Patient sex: M
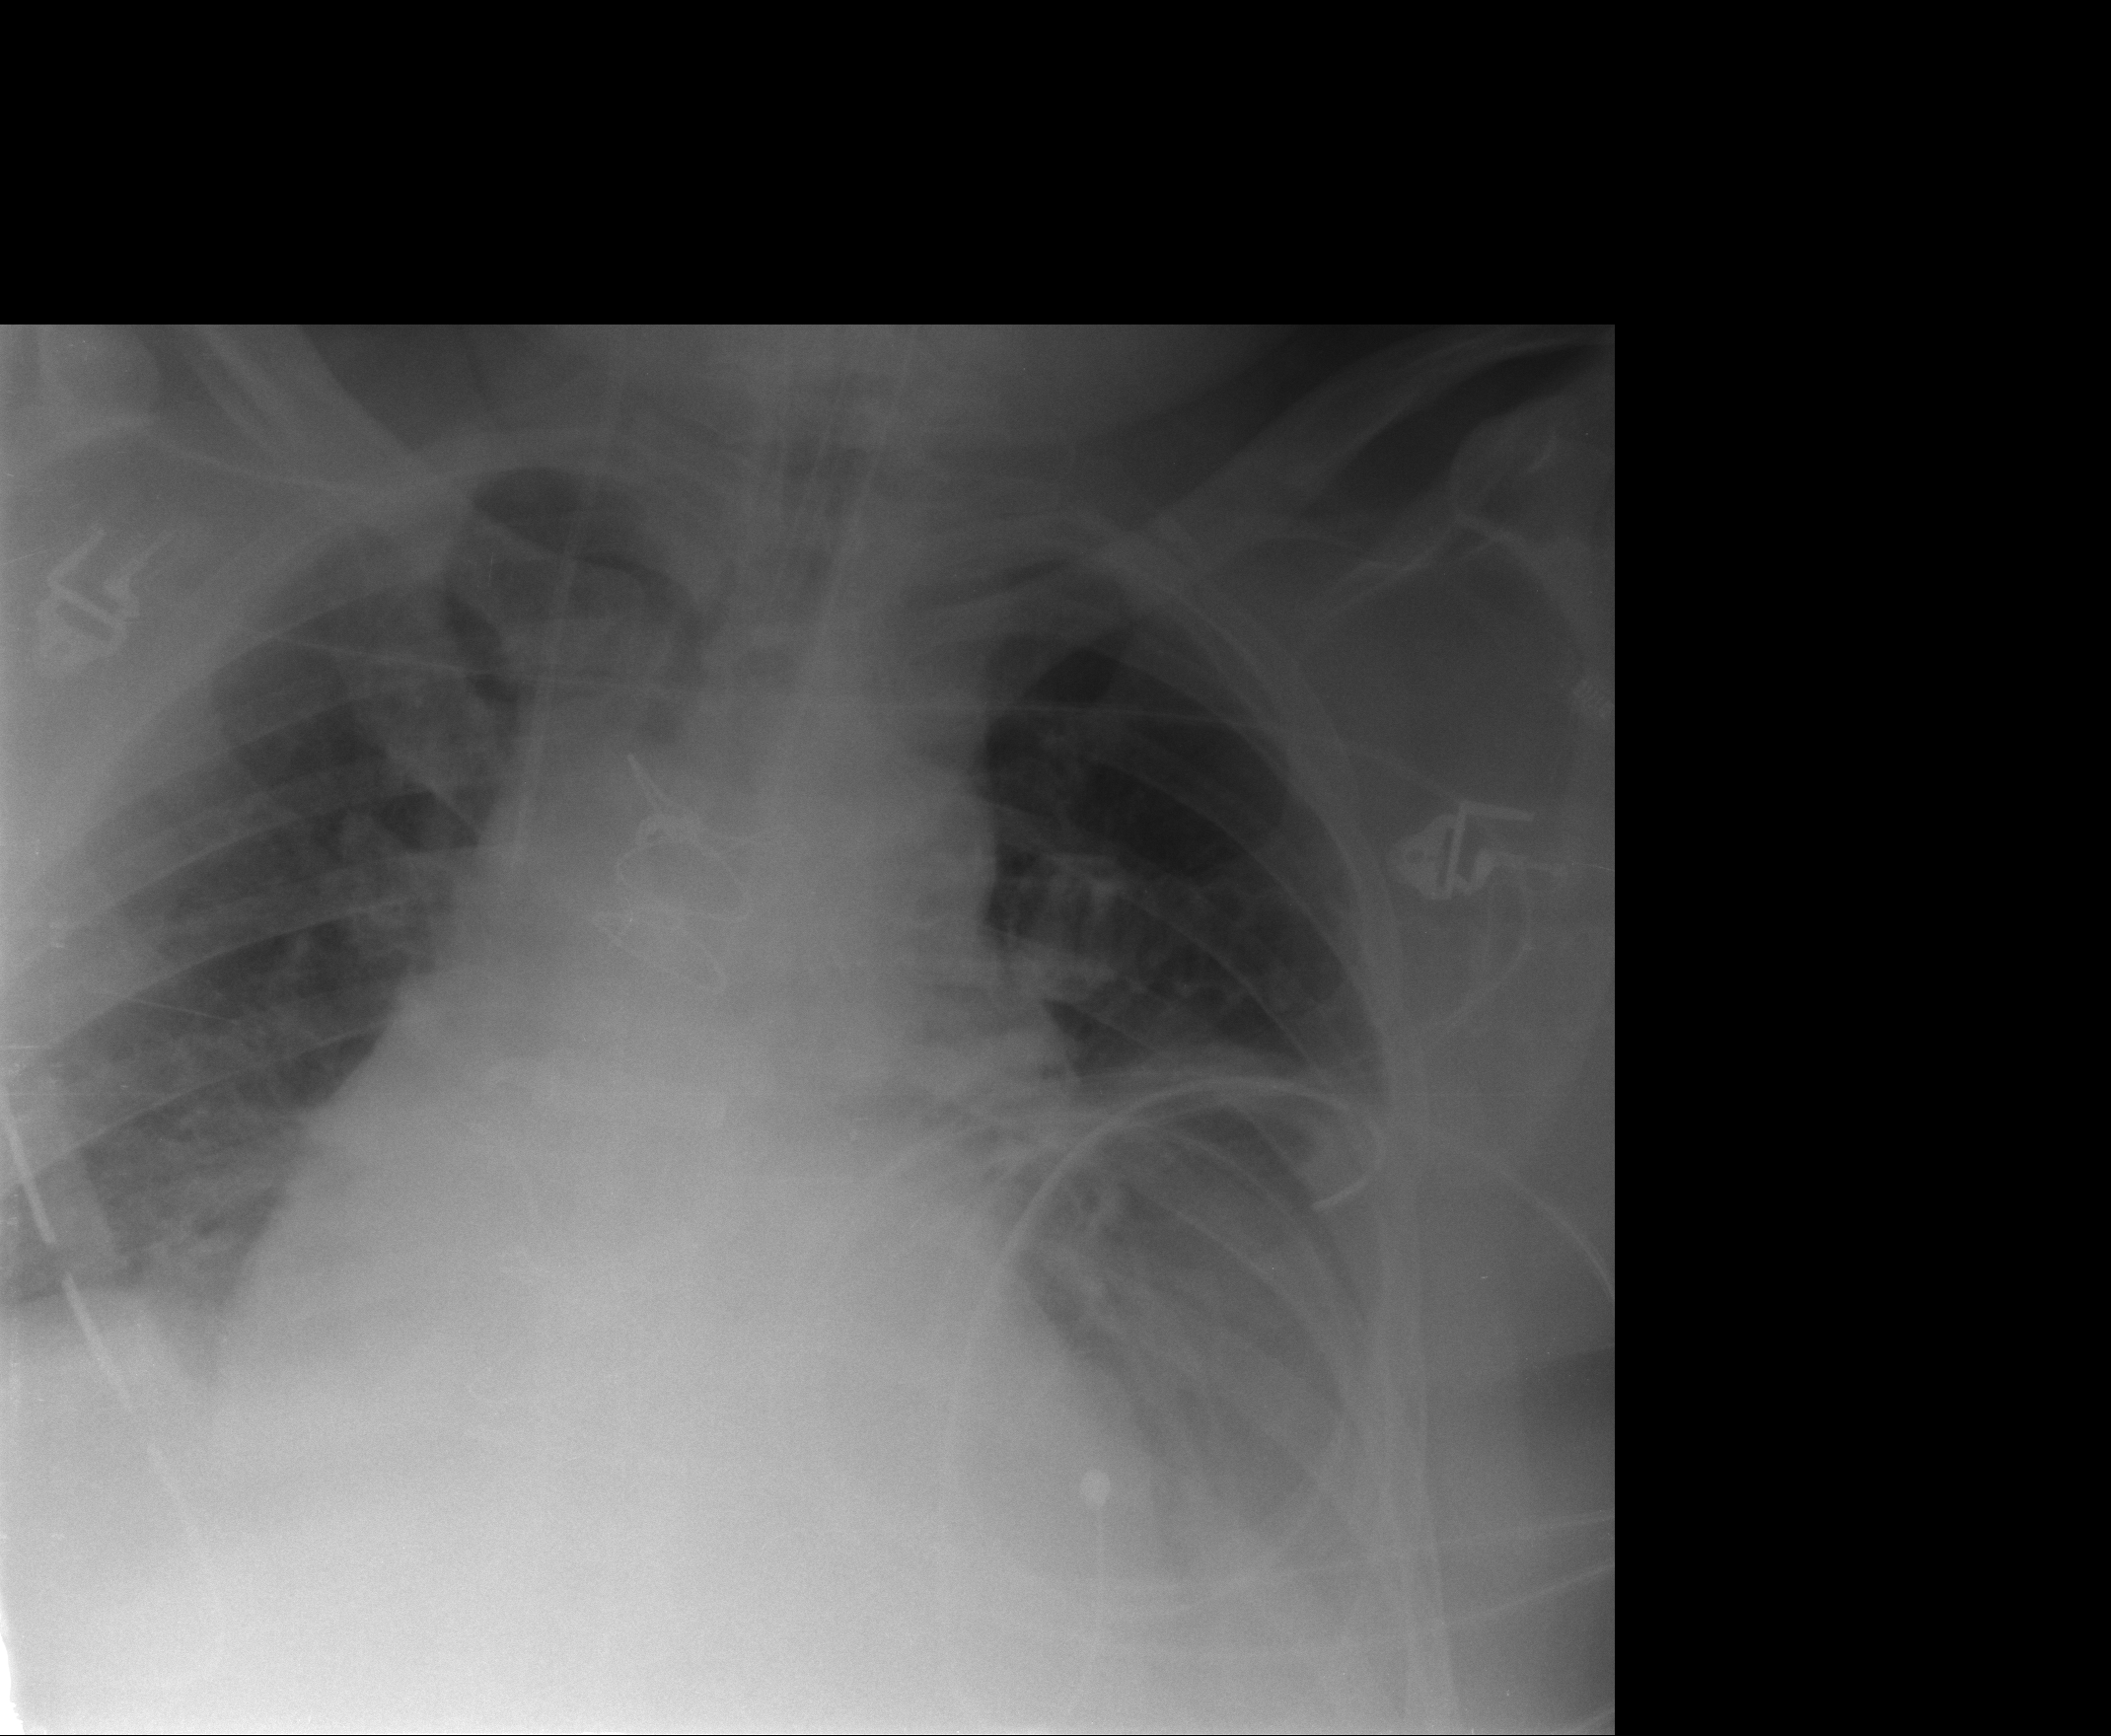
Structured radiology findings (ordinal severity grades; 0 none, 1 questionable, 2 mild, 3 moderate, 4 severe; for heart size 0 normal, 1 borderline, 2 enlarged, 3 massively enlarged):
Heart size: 2
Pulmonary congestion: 0
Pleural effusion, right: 2
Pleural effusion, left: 2
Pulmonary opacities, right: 0
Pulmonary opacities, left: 0
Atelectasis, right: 2
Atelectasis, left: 2